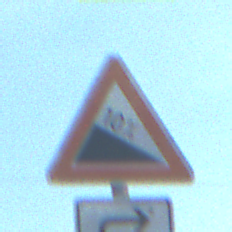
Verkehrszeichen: Gefaelle10
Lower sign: RichtungsangabeDurchPfeile5
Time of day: Midday
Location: Outdoor (Urban)
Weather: Clear
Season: NotSpecified
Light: Natural